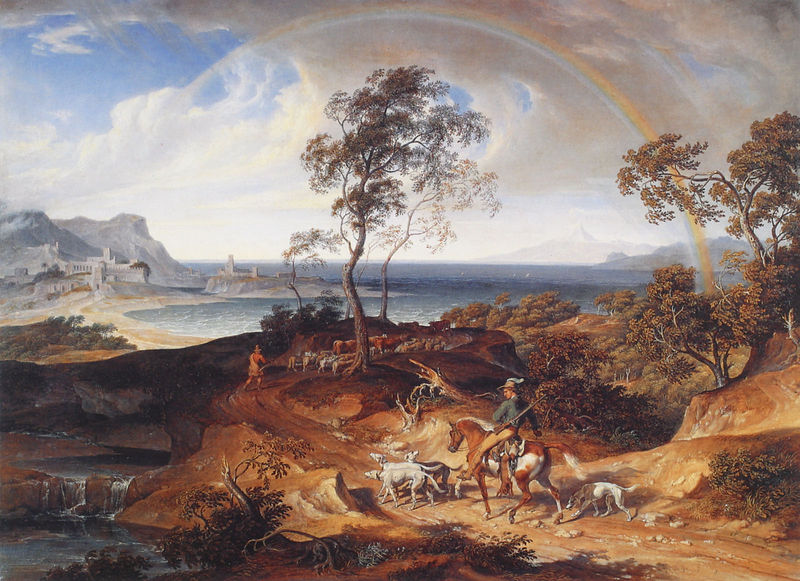
Titel: Küstenlandschaft mit Regenbogen und heimkehrendem Reiter
Künstler: Joseph Anton Koch
Institution: Stuttgart, Staatsgalerie
Schlagwörter: baum, blau, felsen, gemälde, himmel, mann, meer, wasser, weiß, wolken, bäume, fluss, grün, landschaft, see, stadt, ufer, abend, braun, hut, straße, hund, hunde, schloss, tiere, weg, wolke, steine, bach, horizont, häuser, kühe, vieh, wasserfall, pferd, reiter, turm, ritt, ort, berge, herde, herbst, ölgemälde, regen, burg, türme, rinnsal, festung, jagd, jäger, gewehr, lanschaft, meute, schafe, hirte, schäfer, ziege, ziegen, horizint, regenbogen, hirt